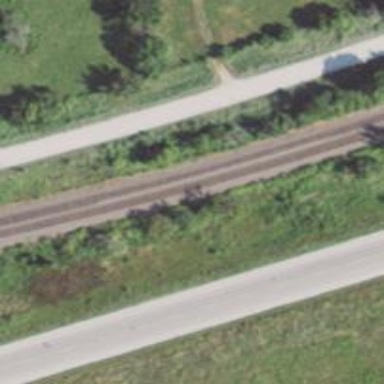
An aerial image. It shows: Railway track.